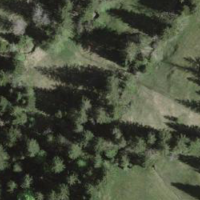
EUNIS habitat code: 25
Species observed at this site:
Neotinea ustulata